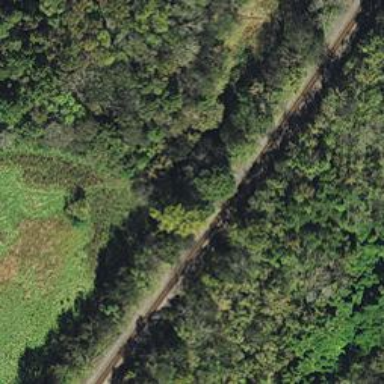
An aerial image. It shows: Railway track.